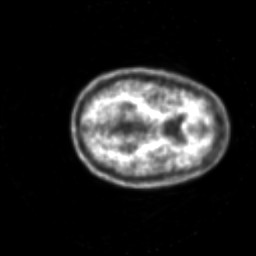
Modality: PET
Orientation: axial
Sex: male
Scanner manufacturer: siemens